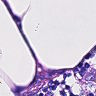
Metastatic tissue present: no